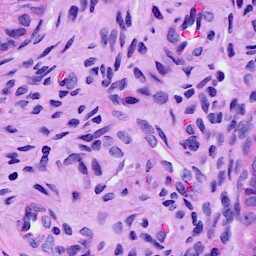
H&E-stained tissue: Cervix